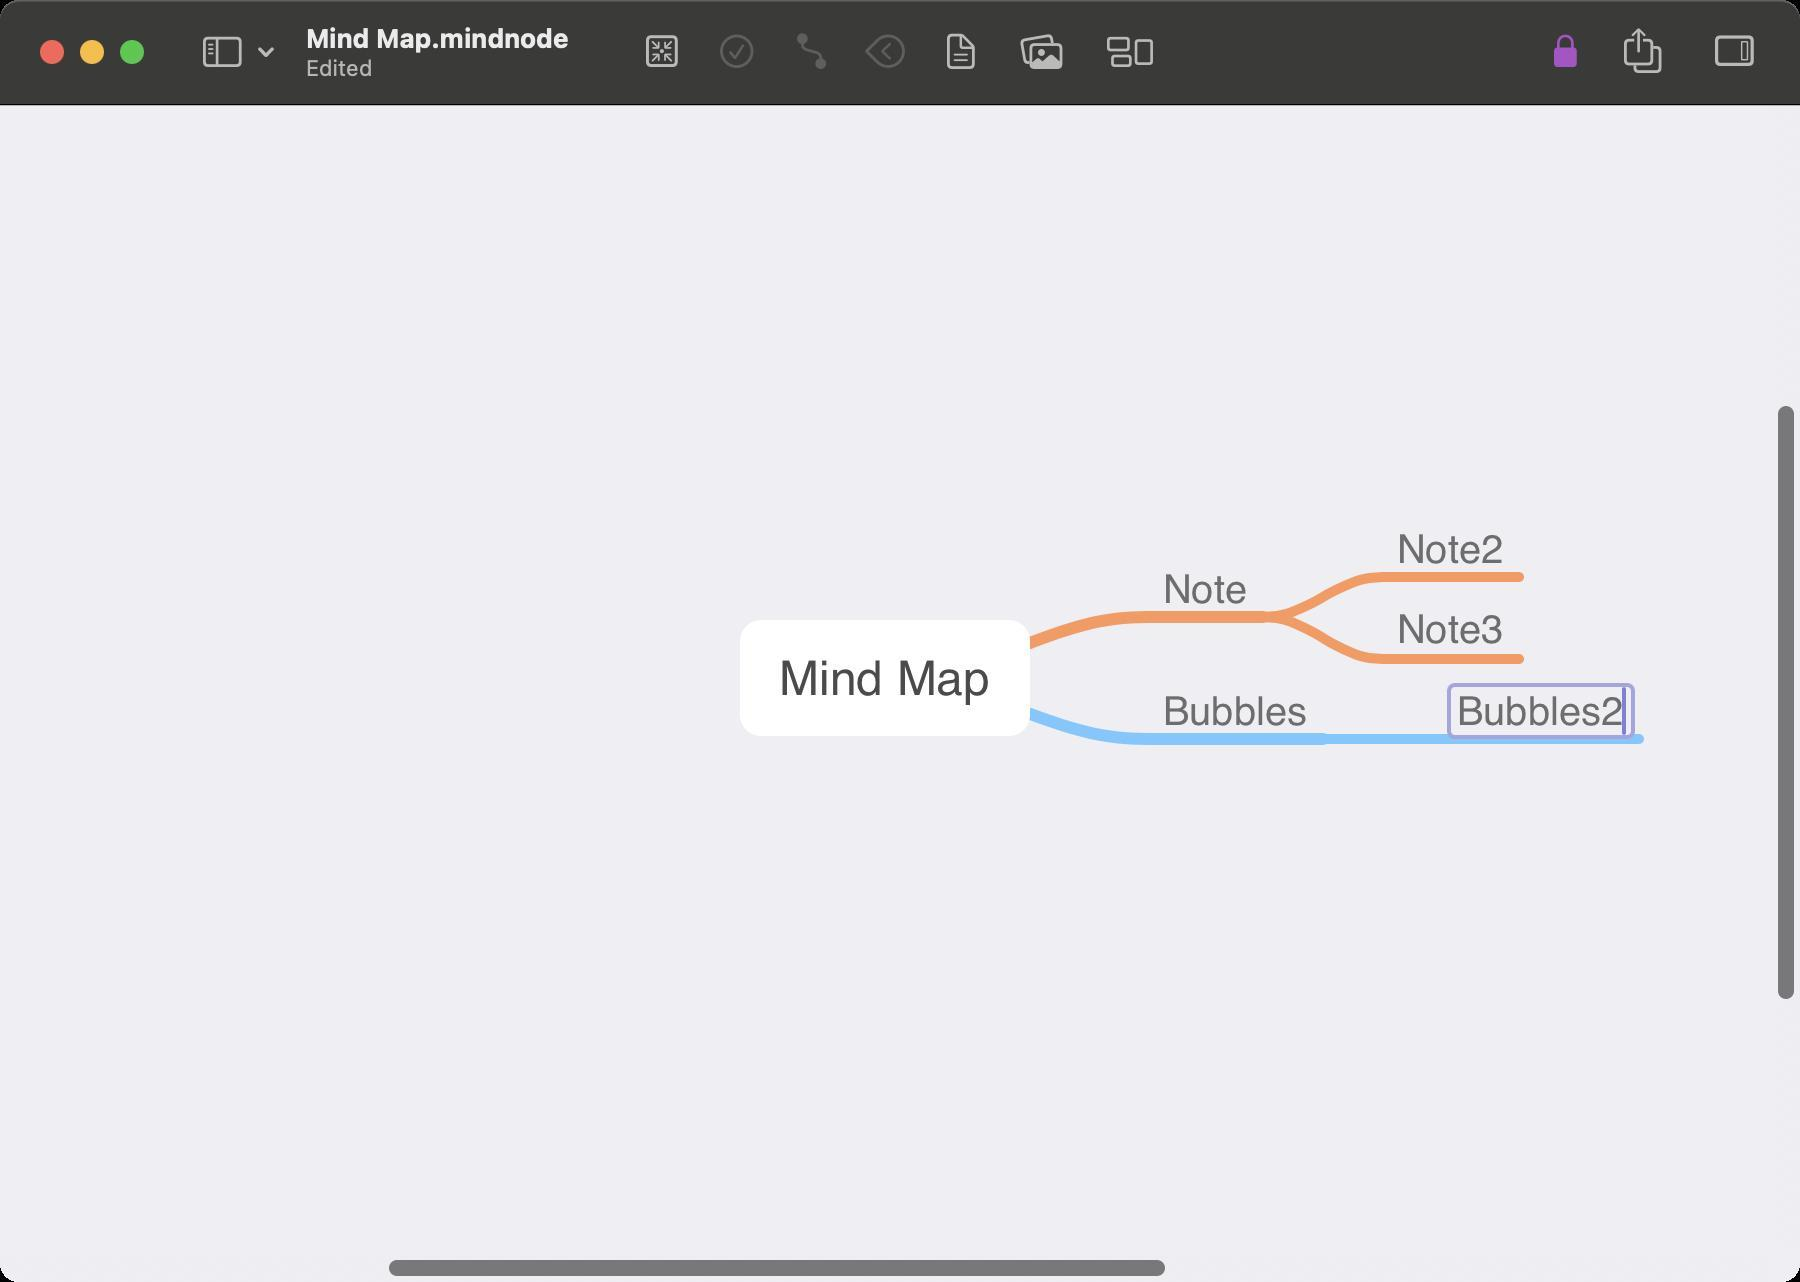
Accessibility tree:
{"name": "Mind_Map.mindnode", "role": "AXWindow", "description": null, "role_description": "standard window", "value": null, "position": "414.00;127.00", "size": "900;641", "children": [{"name": null, "role": "AXScrollArea", "description": null, "role_description": "scroll area", "value": null, "position": "0.00;52.00", "size": "900;589", "children": [{"name": null, "role": "AXTextArea", "description": null, "role_description": "text entry area", "value": "Bubbles2", "position": "723.50;343.50", "size": "94;28", "children": []}, {"name": null, "role": "AXScrollBar", "description": null, "role_description": "scroll bar", "value": 0.3900359066427289, "position": "0.00;626.00", "size": "885;15", "children": [{"name": null, "role": "AXValueIndicator", "description": null, "role_description": "value indicator", "value": 0.3900359066427289, "position": "193.50;626.00", "size": "390;15", "children": []}, {"name": null, "role": "AXButton", "description": null, "role_description": "increment arrow button", "value": null, "position": "0.00;626.00", "size": "0;0", "children": []}, {"name": null, "role": "AXButton", "description": null, "role_description": "decrement arrow button", "value": null, "position": "0.00;626.00", "size": "0;0", "children": []}, {"name": null, "role": "AXButton", "description": null, "role_description": "increment page button", "value": null, "position": "584.00;626.00", "size": "301;15", "children": []}, {"name": null, "role": "AXButton", "description": null, "role_description": "decrement page button", "value": null, "position": "0.00;626.00", "size": "193;15", "children": []}]}, {"name": null, "role": "AXScrollBar", "description": null, "role_description": "scroll bar", "value": 0.5460652591170825, "position": "885.00;52.00", "size": "15;574", "children": [{"name": null, "role": "AXValueIndicator", "description": null, "role_description": "value indicator", "value": 0.5460652591170825, "position": "885.00;202.00", "size": "15;298", "children": []}, {"name": null, "role": "AXButton", "description": null, "role_description": "increment arrow button", "value": null, "position": "885.00;52.00", "size": "0;0", "children": []}, {"name": null, "role": "AXButton", "description": null, "role_description": "decrement arrow button", "value": null, "position": "885.00;52.00", "size": "0;0", "children": []}, {"name": null, "role": "AXButton", "description": null, "role_description": "increment page button", "value": null, "position": "885.00;501.00", "size": "15;125", "children": []}, {"name": null, "role": "AXButton", "description": null, "role_description": "decrement page button", "value": null, "position": "885.00;52.00", "size": "15;150", "children": []}]}, {"name": null, "role": "AXGroup", "description": null, "role_description": "group", "value": null, "position": "885.00;626.00", "size": "15;15", "children": []}]}, {"name": null, "role": "AXToolbar", "description": null, "role_description": "toolbar", "value": null, "position": "0.00;0.00", "size": "900;52", "children": [{"name": null, "role": "AXMenuButton", "description": "View", "role_description": "menu button", "value": null, "position": "87.00;0.00", "size": "62;52", "children": [{"name": "", "role": "AXMenuButton", "description": "Toggle sidebar", "role_description": "menu button", "value": null, "position": "86.00;6.00", "size": "64;40", "children": []}]}, {"name": null, "role": "AXButton", "description": "Focus", "role_description": "button", "value": null, "position": "312.50;0.00", "size": "37;52", "children": []}, {"name": null, "role": "AXButton", "description": "Add Task", "role_description": "button", "value": null, "position": "349.50;0.00", "size": "38;52", "children": []}, {"name": null, "role": "AXButton", "description": "Connect", "role_description": "button", "value": null, "position": "387.50;0.00", "size": "37;52", "children": []}, {"name": null, "role": "AXButton", "description": "Fold Node", "role_description": "button", "value": null, "position": "424.50;0.00", "size": "38;52", "children": []}, {"name": null, "role": "AXButton", "description": "View Notes", "role_description": "button", "value": null, "position": "462.50;0.00", "size": "36;52", "children": []}, {"name": null, "role": "AXMenuButton", "description": "Images", "role_description": "menu button", "value": null, "position": "498.50;0.00", "size": "44;52", "children": [{"name": "", "role": "AXMenuButton", "description": "", "role_description": "menu button", "value": null, "position": "496.50;6.00", "size": "48;40", "children": []}]}, {"name": null, "role": "AXMenuButton", "description": "Organize", "role_description": "menu button", "value": null, "position": "542.50;0.00", "size": "45;52", "children": [{"name": "", "role": "AXMenuButton", "description": "", "role_description": "menu button", "value": null, "position": "540.50;6.00", "size": "49;40", "children": []}]}, {"name": null, "role": "AXButton", "description": "Get MindNode PLUS", "role_description": "button", "value": null, "position": "764.00;0.00", "size": "37;52", "children": []}, {"name": null, "role": "AXButton", "description": "Export a Copy", "role_description": "button", "value": null, "position": "801.00;0.00", "size": "41;52", "children": []}, {"name": null, "role": "AXRadioButton", "description": "Sidebar", "role_description": "radio button", "value": 0, "position": "842.00;0.00", "size": "50;52", "children": []}]}, {"name": null, "role": "AXButton", "description": null, "role_description": "close button", "value": null, "position": "19.00;18.00", "size": "14;16", "children": []}, {"name": null, "role": "AXButton", "description": null, "role_description": "full screen button", "value": null, "position": "59.00;18.00", "size": "14;16", "children": [{"name": null, "role": "AXGroup", "description": null, "role_description": "group", "value": null, "position": "59.00;18.00", "size": "14;16", "children": [{"name": null, "role": "AXGroup", "description": null, "role_description": "group", "value": null, "position": "59.00;18.00", "size": "14;16", "children": []}]}]}, {"name": null, "role": "AXButton", "description": null, "role_description": "minimize button", "value": null, "position": "39.00;18.00", "size": "14;16", "children": []}, {"name": null, "role": "AXStaticText", "description": null, "role_description": "text", "value": "Mind Map.mindnode", "position": "149.00;0.00", "size": "164;52", "children": []}]}